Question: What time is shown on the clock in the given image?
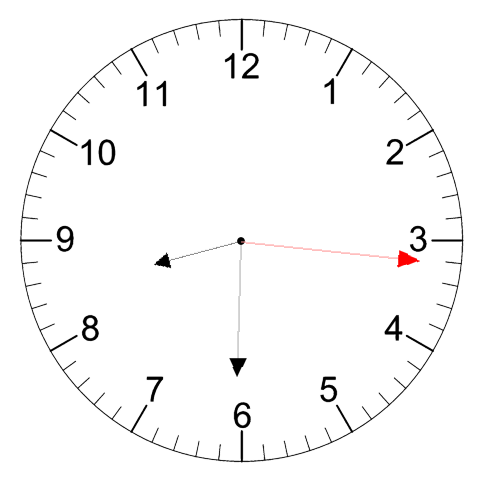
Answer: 08:30:16